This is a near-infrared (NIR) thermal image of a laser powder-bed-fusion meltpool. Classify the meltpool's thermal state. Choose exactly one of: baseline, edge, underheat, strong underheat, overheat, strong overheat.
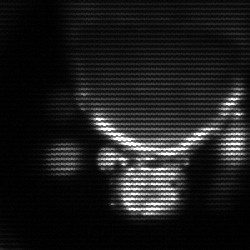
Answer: edge